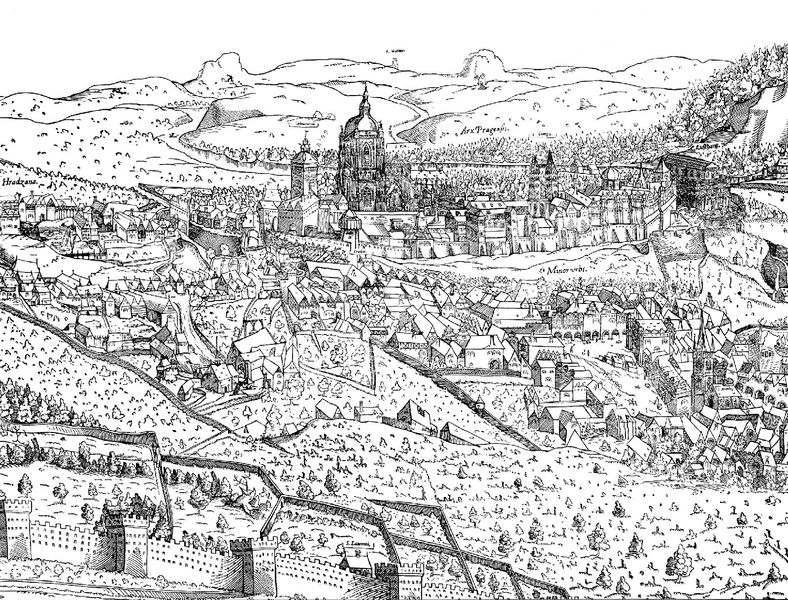
Titel: Situationsplan des Prager Veitsdoms aus dem Holzschnitt “Praga Bohemiae Metropolis”
Künstler: J. Kozel
Schlagwörter: bäume, stadt, skizze, zeichnung, horizont, häuser, hügel, kirche, holzschnitt, ansicht, vedute, hang, dächer, mauer, hügellandschaft, kuppel, kloster, dom, schwarz weiß, kathedrale, schloß, stadtmauer, kupferstich, häsuer, stadtmauern, kathderale